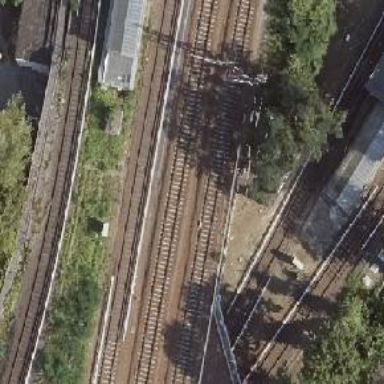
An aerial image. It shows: Light rail railway with bottom electrified rail.